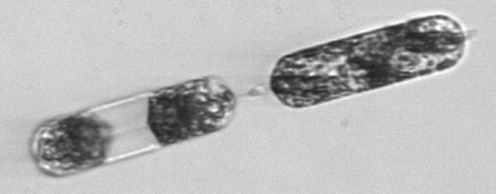
Label: Hemiaulus